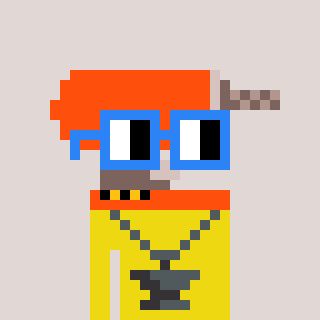
a pixel art character with square blue glasses, a drill-shaped head and a yellow-colored body on a warm background